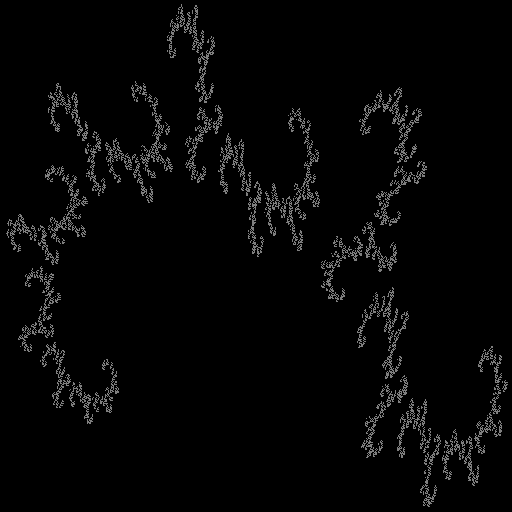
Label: gold_dragon